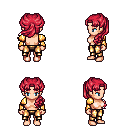
a pixel art fantasy rpg character, female body template, human, light skin, gold arm armor, gold greaves, ruby red princess hairstyle, four views (front, back, left, right), 2x2 character sprite sheet, small pixel art, hard edges, no anti-aliasing